Question: i am creating a share functionality in my app. when a user shares a link to a specific shop i want the link to contain the name of the shop in the title card in the shared link.
this image should make you understand what i need better.
Below image shows a static 'title tag <>' and below it a non static title coming from the shared link shops name. but it is not appearing in the link, whilst the static title is showing.
how can i make the variable title show in my shared link?

here is my code:
in my app.js file:
'''
const shopName = snapshot.get('name');
document.getElementById('titleShop').innerHTML = shopName + " |";
'''
in my html page:
'''
<title id="titleShop"></title>
<script src="app.js"></script>
'''
any help? thank you.
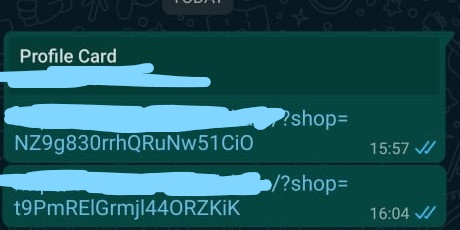
Answer: You are setting the page title with javascript after it has been loaded.
Whatsapp probably does not elaborate the javascript on the page, it only load the html and extract the title from there. You need to include the shop nome on the initial html